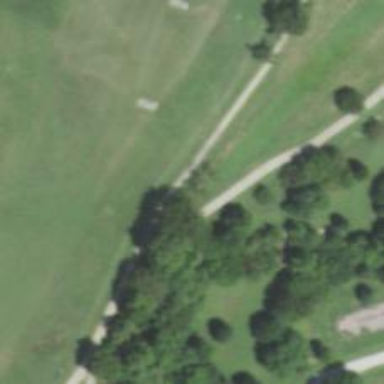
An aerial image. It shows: Disc golf hole.